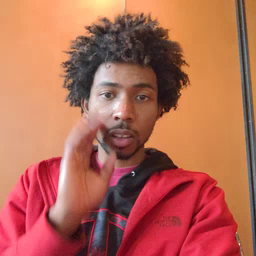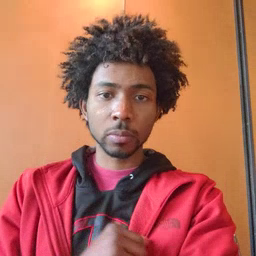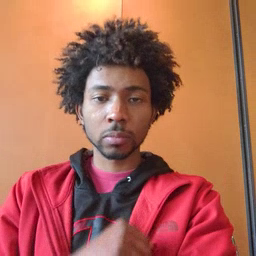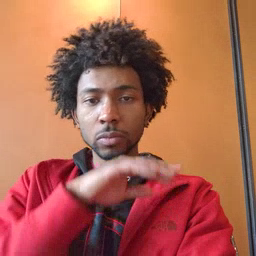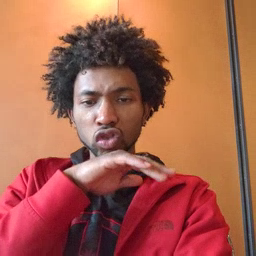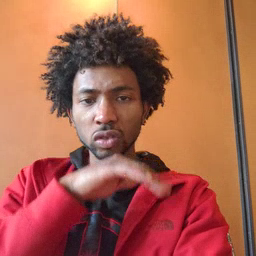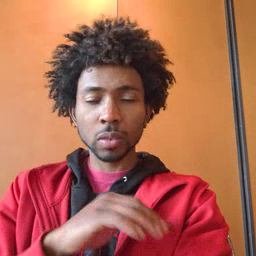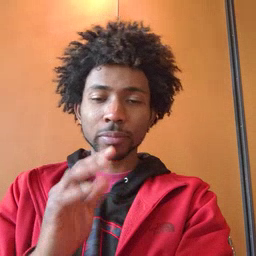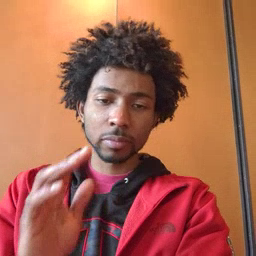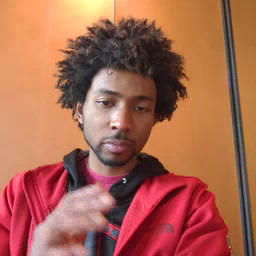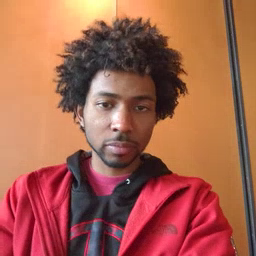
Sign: dry